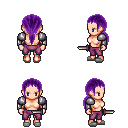
a pixel art fantasy rpg character, female body template, human, light skin, steel arm armor, magenta pants, purple ponytail hairstyle, white slippers, dagger, four views (front, back, left, right), 2x2 character sprite sheet, small pixel art, hard edges, no anti-aliasing